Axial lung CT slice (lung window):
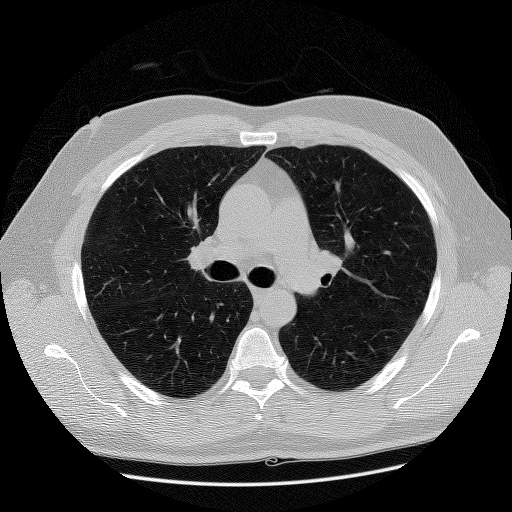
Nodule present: no